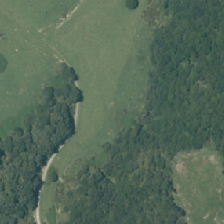
Land cover: high_producing_grassland